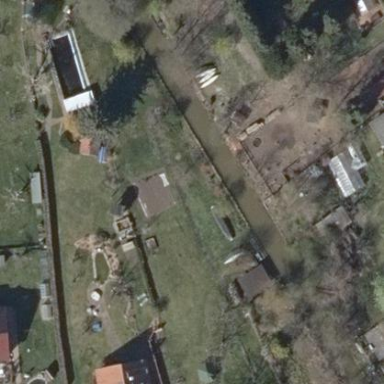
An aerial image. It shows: Garden that is leisure land.